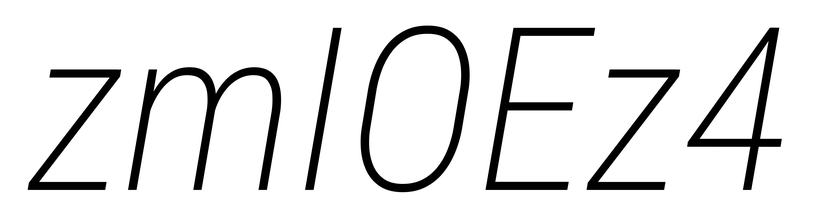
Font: Roboto-Italic_Condensed_ExtraLight_Italic